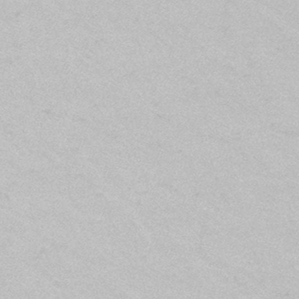
Label: frost